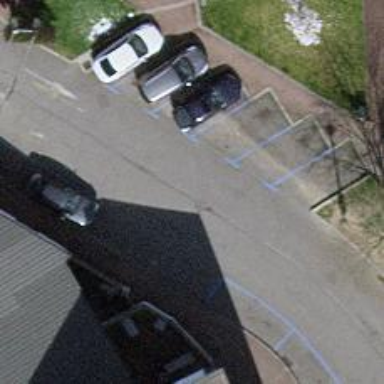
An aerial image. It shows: Tertiary road with parallel parking on the right side and diagonal parking on the left side.